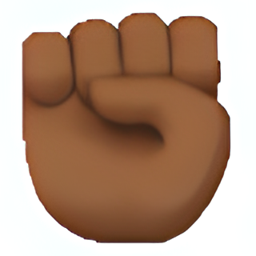
Name: raised fist
Emoji: ✊🏾
Group: People & Body
Sub-group: hand-fingers-closed